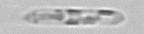
Label: Cerataulina_pelagica